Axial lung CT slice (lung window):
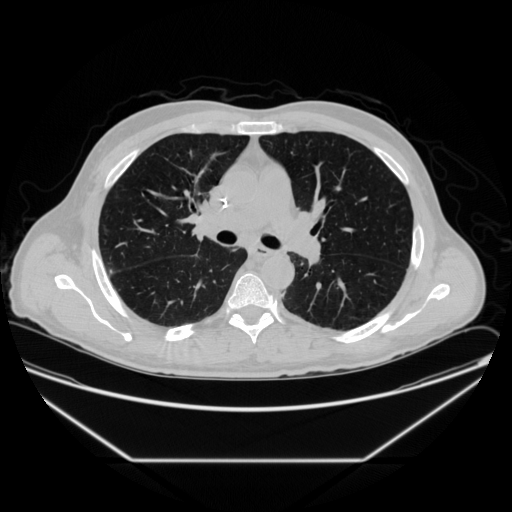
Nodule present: yes
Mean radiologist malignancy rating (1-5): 2.667